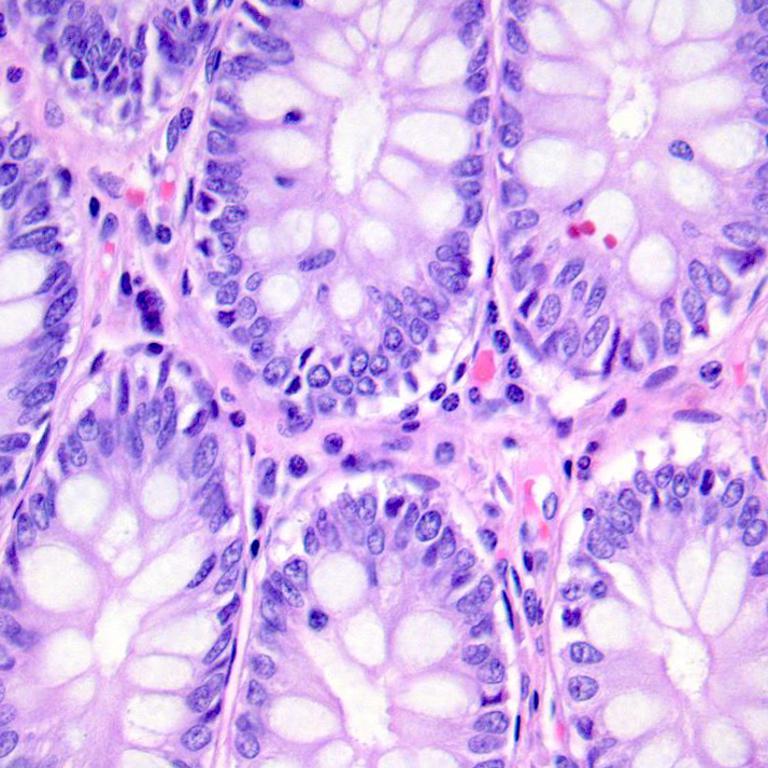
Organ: colon
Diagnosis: benign